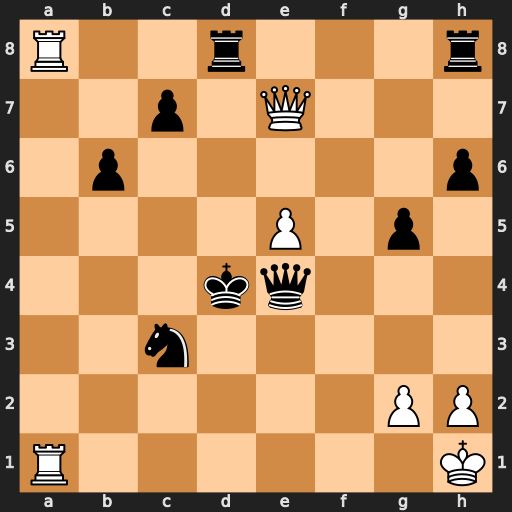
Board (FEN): R2r3r/2p1Q3/1p5p/4P1p1/3kq3/2n5/6PP/R6K
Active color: w
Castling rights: -
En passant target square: -
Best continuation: Rxd8+ Rxd8 Qxd8+ Qd5 Qxc7